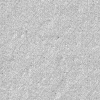
Atmospheric dust classification: not_dusty